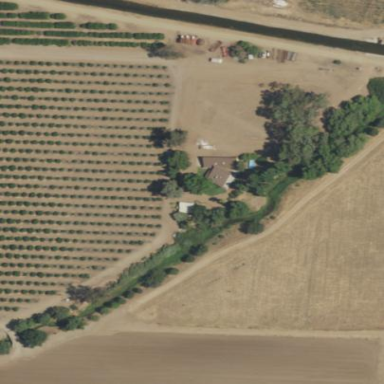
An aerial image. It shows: Orchard.